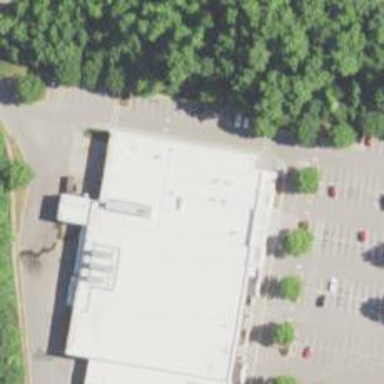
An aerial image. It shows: Supermarket.